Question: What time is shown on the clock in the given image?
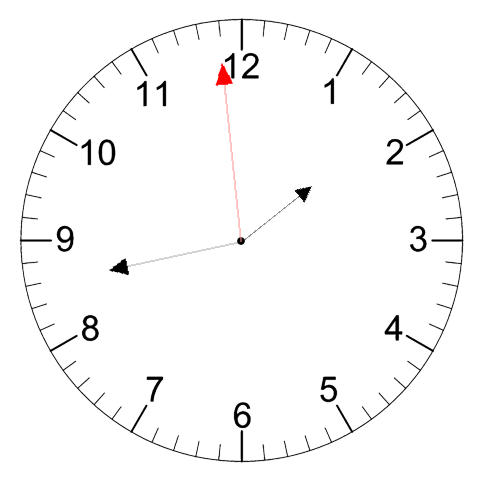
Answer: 01:42:59